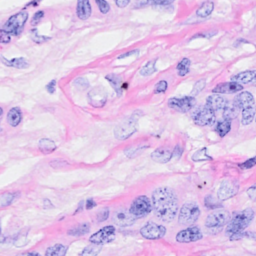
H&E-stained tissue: Breast